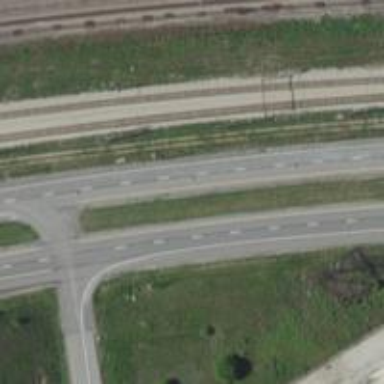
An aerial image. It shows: Asphalt road classified as primary highway with expressway characteristics.